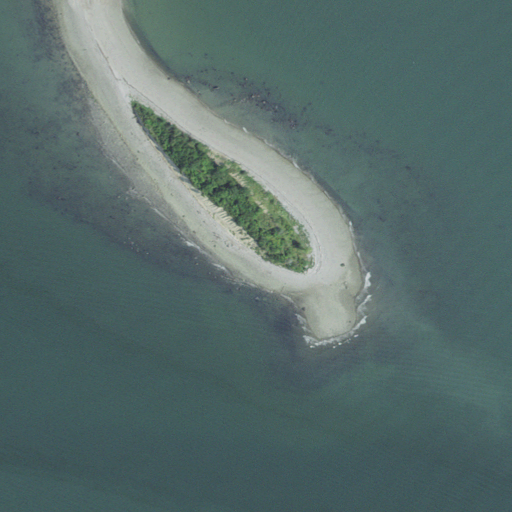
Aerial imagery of isthmus in Massachusetts named Prince Head containing open water, herbaceous wetlands, and barren land